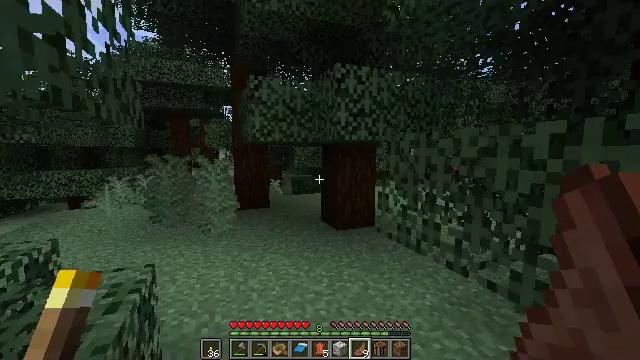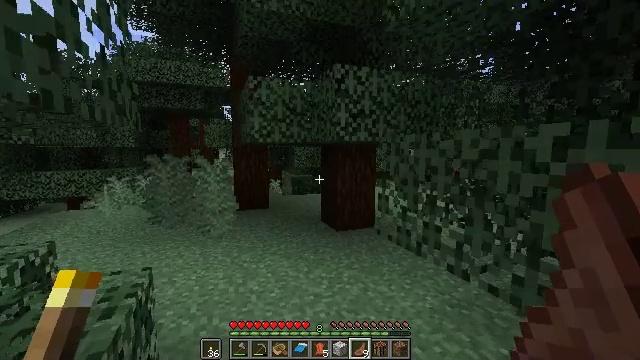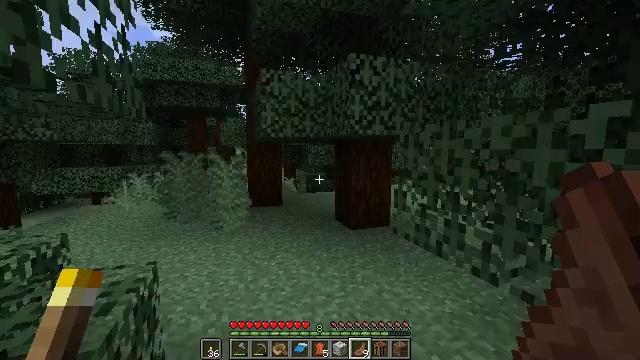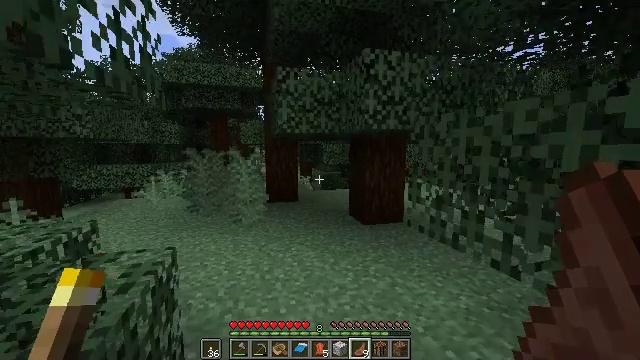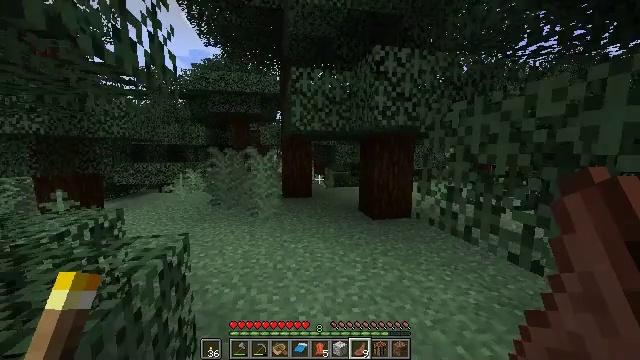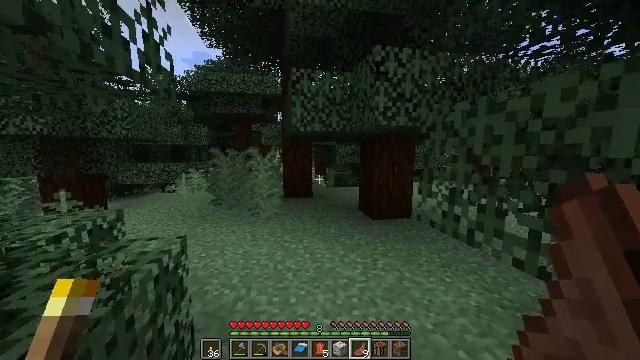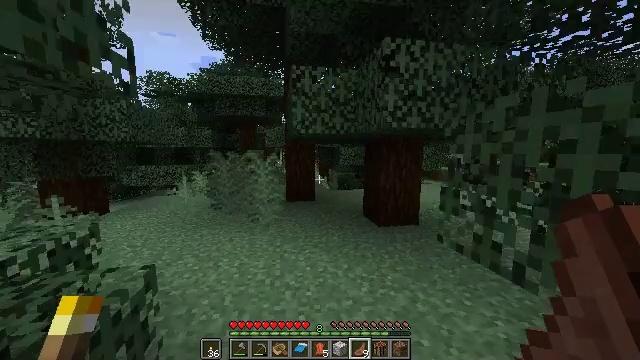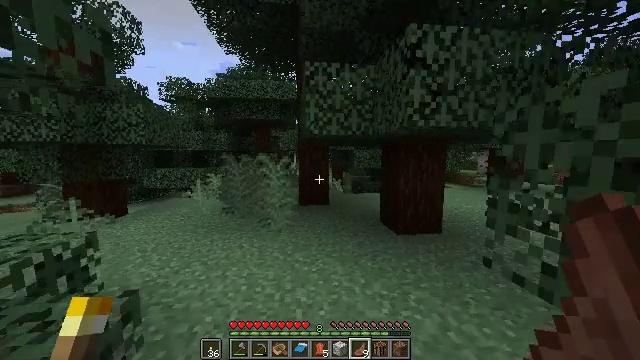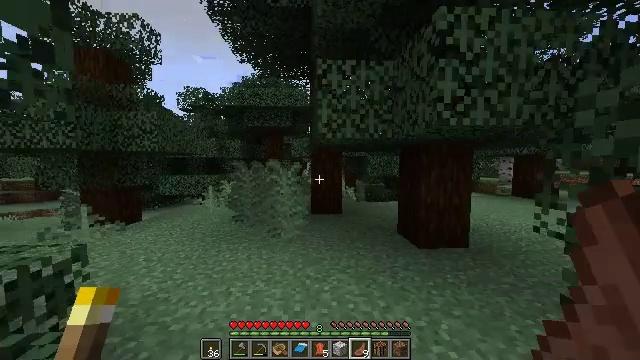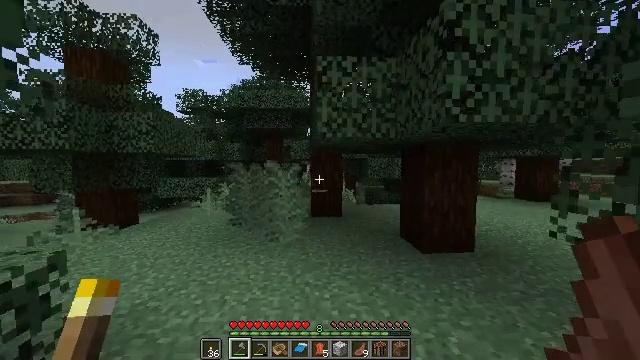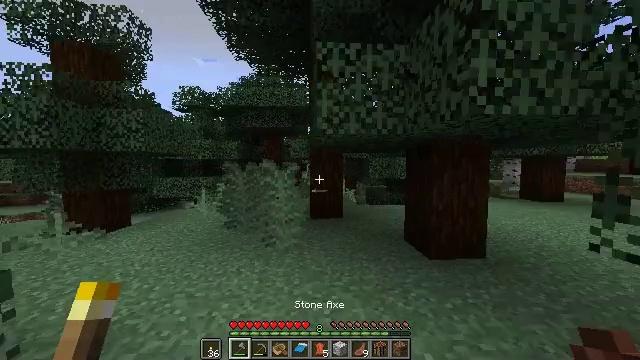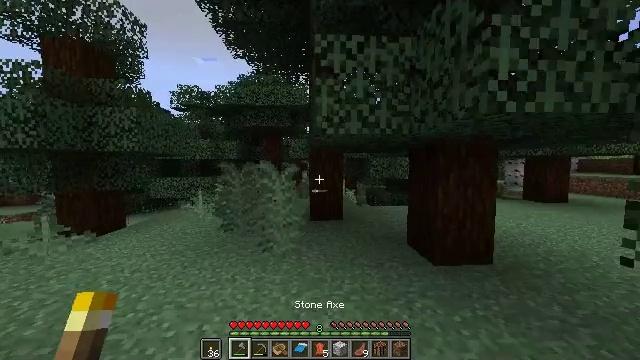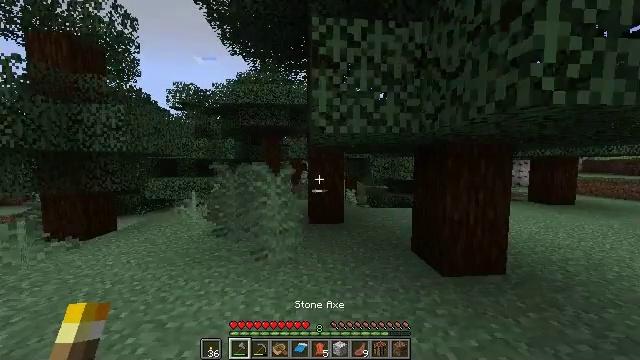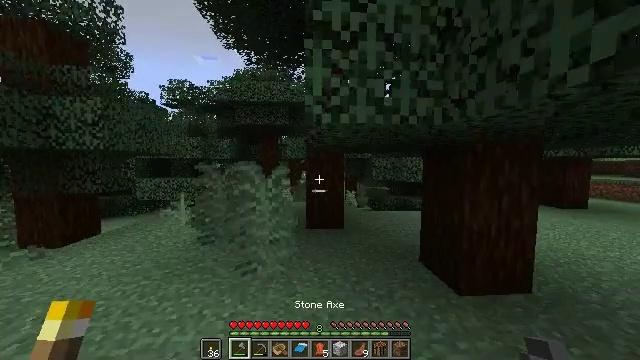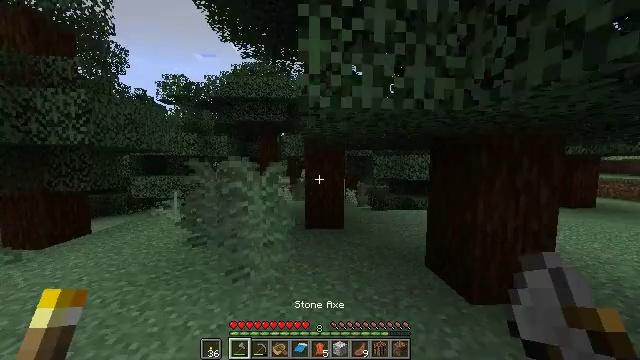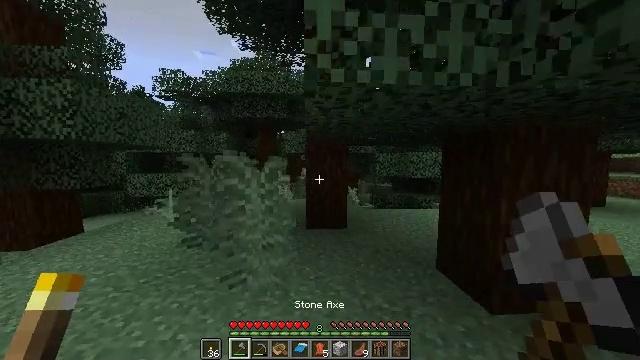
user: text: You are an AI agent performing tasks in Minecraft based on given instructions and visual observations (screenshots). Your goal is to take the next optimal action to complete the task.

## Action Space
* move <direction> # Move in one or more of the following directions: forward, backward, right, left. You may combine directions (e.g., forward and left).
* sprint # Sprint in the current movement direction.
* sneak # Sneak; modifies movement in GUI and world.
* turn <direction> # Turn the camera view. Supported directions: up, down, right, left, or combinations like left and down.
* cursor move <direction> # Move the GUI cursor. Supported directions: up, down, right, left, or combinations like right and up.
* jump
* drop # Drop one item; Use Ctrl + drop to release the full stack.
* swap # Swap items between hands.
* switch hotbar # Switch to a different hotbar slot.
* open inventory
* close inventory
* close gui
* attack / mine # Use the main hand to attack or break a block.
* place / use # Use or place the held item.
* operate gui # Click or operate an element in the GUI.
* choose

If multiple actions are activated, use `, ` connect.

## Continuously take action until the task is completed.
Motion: motion action
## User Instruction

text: Remove the large fern from the terrain.
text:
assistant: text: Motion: move forward
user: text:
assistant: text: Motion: move forward, sprint, turn left
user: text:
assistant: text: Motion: move forward, sprint, turn left
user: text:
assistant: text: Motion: move forward, sprint, turn left
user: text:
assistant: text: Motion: move forward, sprint
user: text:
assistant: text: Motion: move forward
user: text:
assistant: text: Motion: move forward, turn left
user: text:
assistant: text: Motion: move forward, turn left and up
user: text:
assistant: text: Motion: move forward, switch to hotbar 1
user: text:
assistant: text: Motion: move forward, switch to hotbar 1
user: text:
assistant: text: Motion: move forward, switch to hotbar 1
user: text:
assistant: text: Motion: move forward, switch to hotbar 1
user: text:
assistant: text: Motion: move forward
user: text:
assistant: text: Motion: move forward
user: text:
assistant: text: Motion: move forward and move left
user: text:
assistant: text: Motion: move left
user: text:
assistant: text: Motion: no_op
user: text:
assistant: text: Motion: no_op
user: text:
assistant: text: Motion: no_op
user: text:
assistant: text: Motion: open inventory
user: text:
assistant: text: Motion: open inventory
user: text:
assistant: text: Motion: open inventory
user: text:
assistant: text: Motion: no_op
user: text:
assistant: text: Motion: no_op
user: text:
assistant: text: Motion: no_op
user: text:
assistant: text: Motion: no_op
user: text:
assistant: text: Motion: no_op
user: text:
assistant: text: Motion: cursor move right
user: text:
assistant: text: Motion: cursor move right
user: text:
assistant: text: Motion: cursor move right